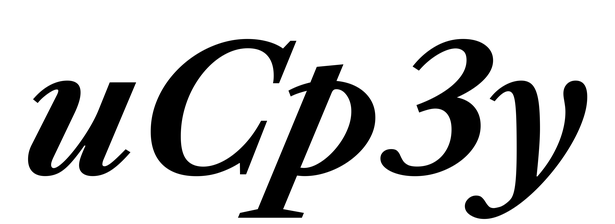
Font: LibreCaslonText-Italic_Bold_Italic